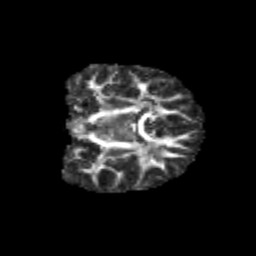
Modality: FA
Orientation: coronal
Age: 9
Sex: female
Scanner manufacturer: siemens
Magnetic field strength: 3 T
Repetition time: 3.8 s
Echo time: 0.07 s